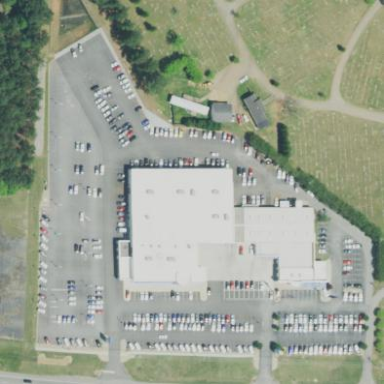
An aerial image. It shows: Car shop.